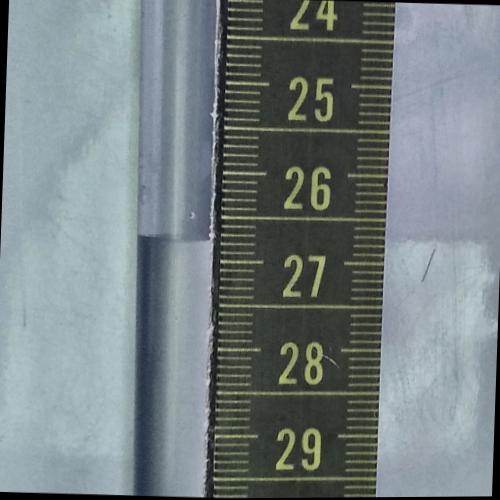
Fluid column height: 26.8 cm